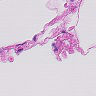
Metastatic tissue present: no